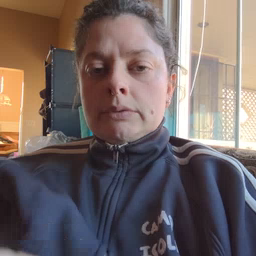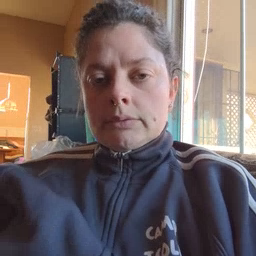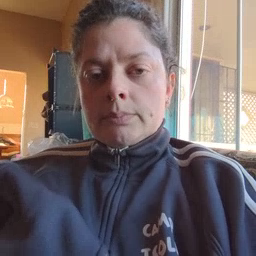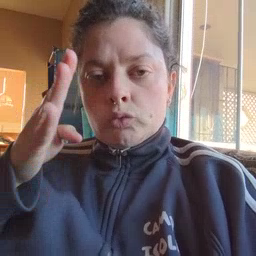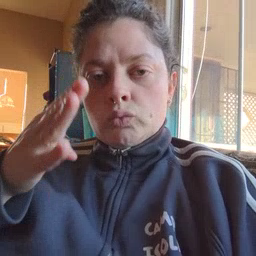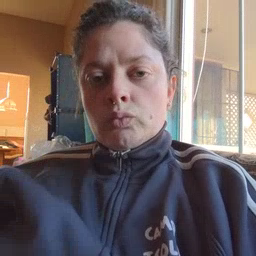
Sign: blue